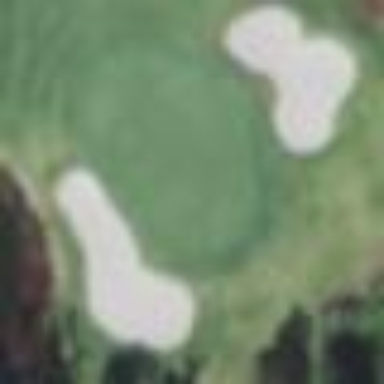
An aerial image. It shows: Sandy area is golf bunker.